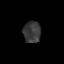
Tissue: prostate
Cell type: T cells
Senescence score: 0.345
Nuclear area (px): 362
Mean DAPI intensity: 56.934